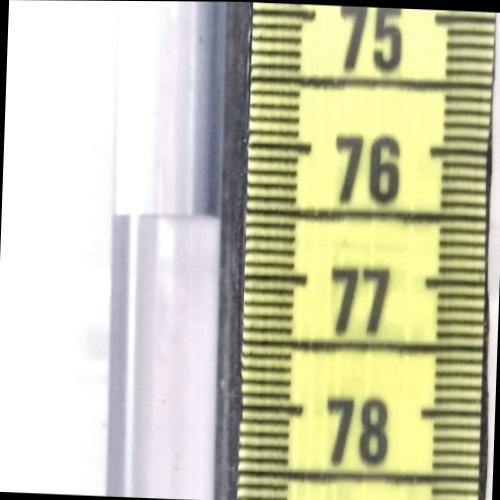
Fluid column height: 76.6 cm